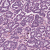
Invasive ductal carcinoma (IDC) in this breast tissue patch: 1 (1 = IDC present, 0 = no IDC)